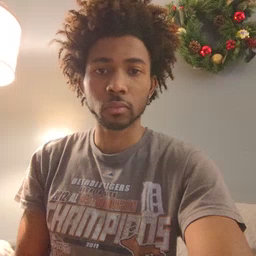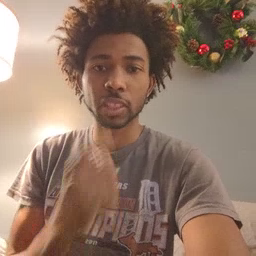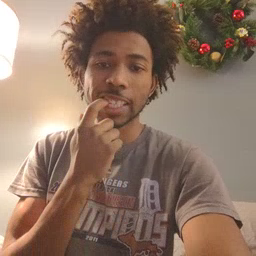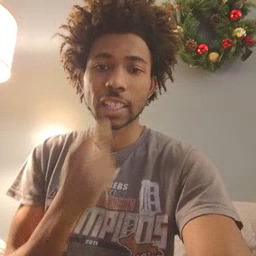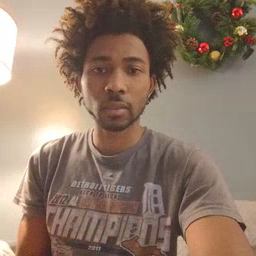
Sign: tooth